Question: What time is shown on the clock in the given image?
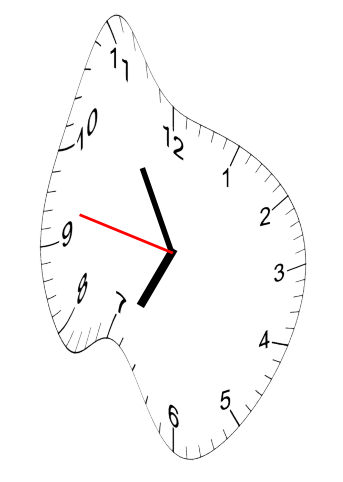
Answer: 06:54:47